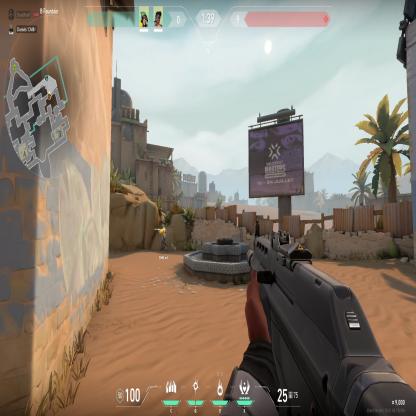
Label: teammate